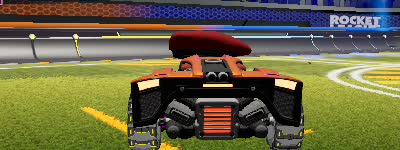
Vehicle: breakout